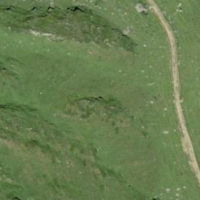
EUNIS habitat code: 26
Species observed at this site:
Tachymarptis melba